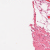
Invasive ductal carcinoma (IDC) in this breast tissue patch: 0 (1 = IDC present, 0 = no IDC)